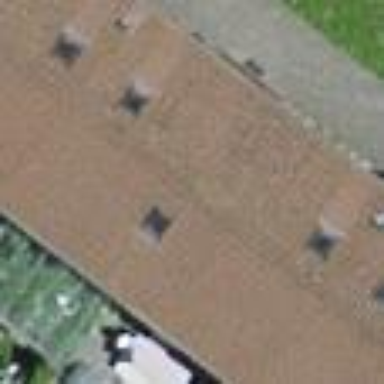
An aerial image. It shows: Terrace building.